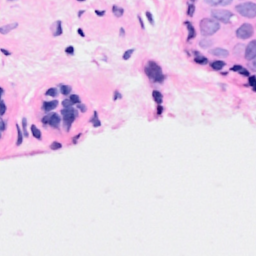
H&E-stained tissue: Breast